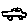
Label: car